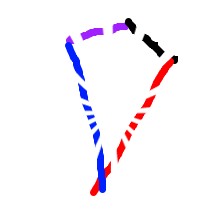
Shape: kite